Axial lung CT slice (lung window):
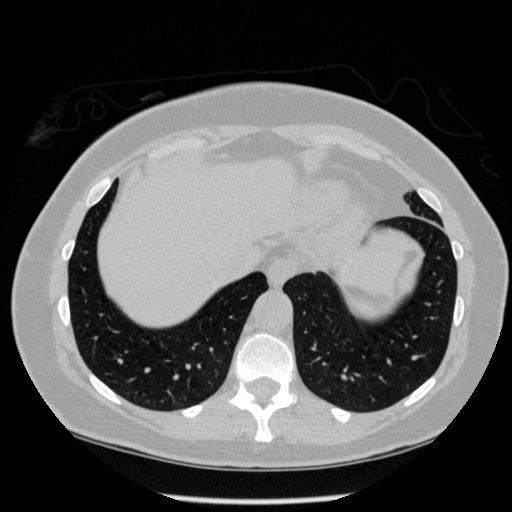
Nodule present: no